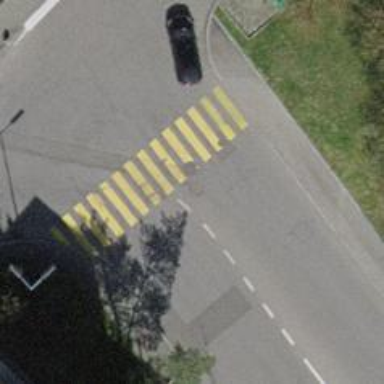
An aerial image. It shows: Marked crossing with zebra markings.